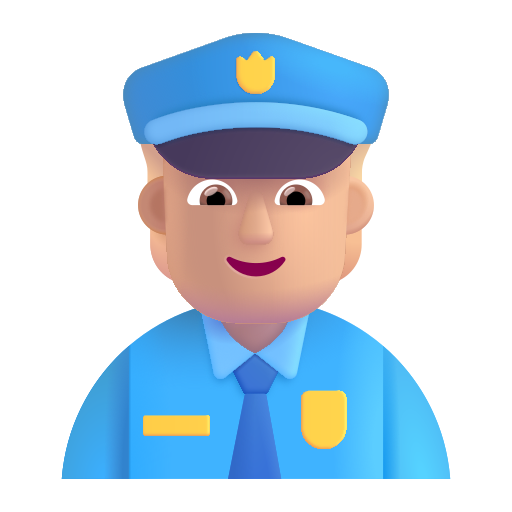
police officer color  light